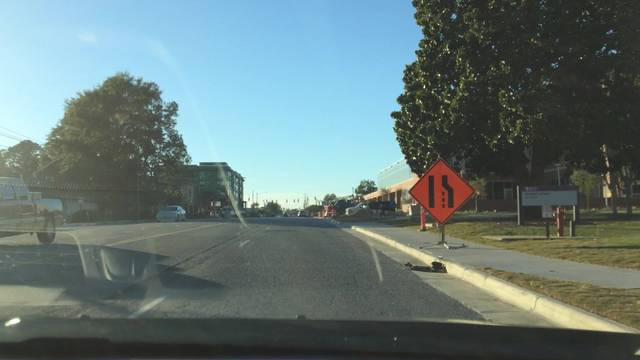
Region: United States
Coordinates: 35.605, -77.368